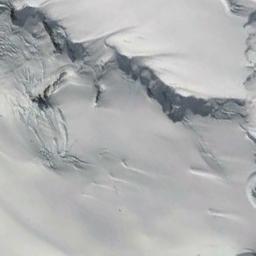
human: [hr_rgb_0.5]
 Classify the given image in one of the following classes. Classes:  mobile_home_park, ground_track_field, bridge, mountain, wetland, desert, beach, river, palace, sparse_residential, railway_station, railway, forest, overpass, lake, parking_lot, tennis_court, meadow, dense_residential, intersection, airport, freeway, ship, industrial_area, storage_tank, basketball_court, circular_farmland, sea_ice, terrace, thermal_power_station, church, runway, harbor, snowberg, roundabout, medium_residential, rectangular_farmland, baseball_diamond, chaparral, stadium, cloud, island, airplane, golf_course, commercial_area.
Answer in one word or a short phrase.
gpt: snowberg